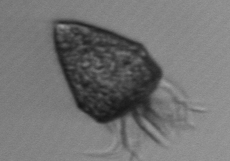
Label: Strombidium_morphotype2